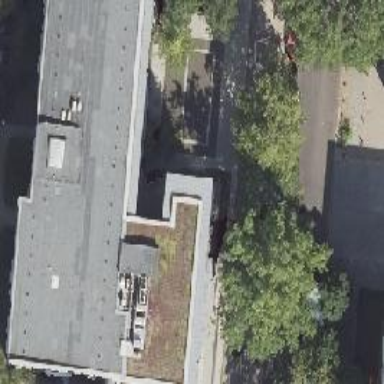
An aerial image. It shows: Office building with flat roof.